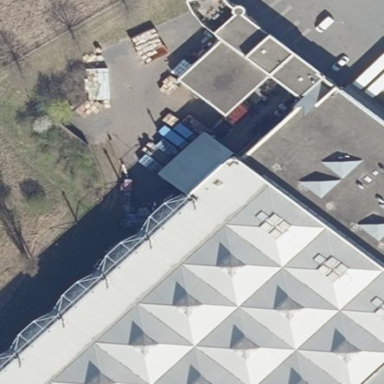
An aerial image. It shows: Industrial warehouse.